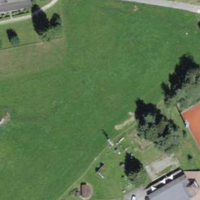
EUNIS habitat code: 23
Species observed at this site:
Pimpinella major